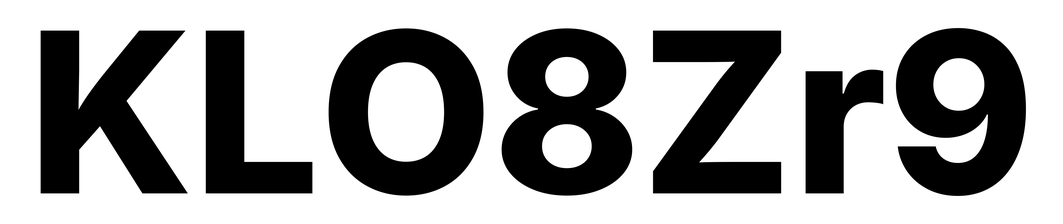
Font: Inter_ExtraBold